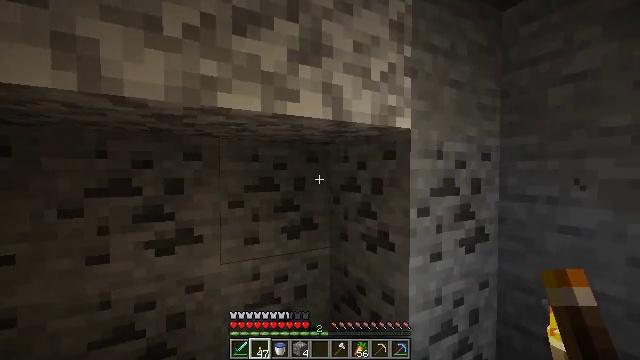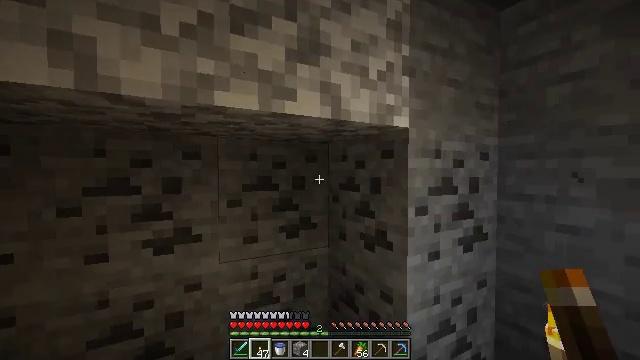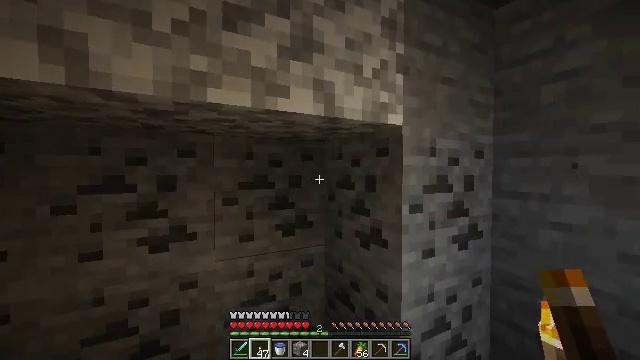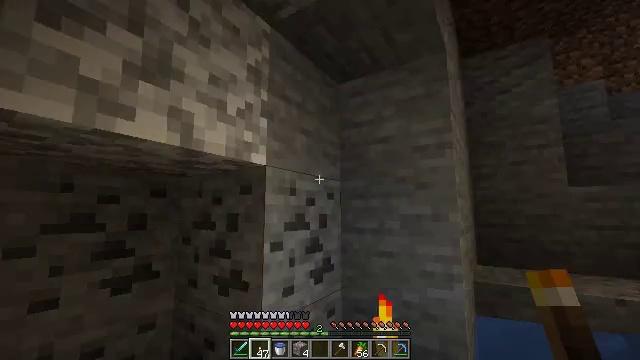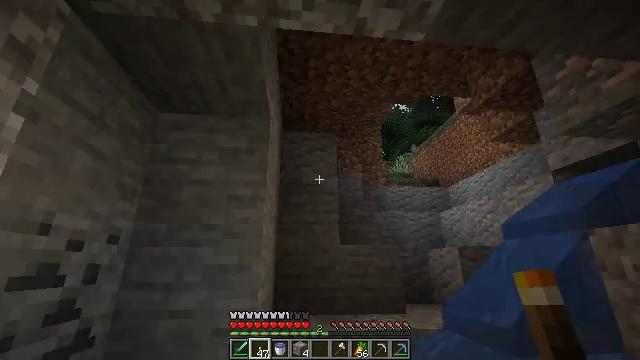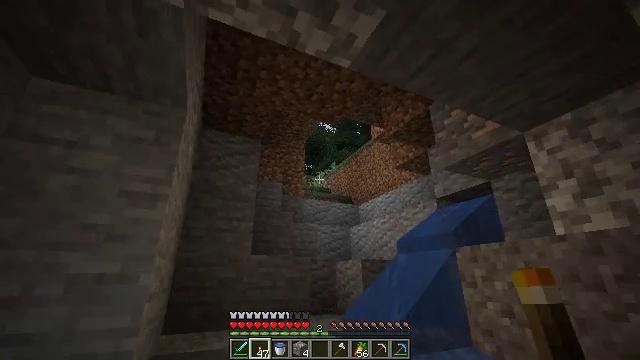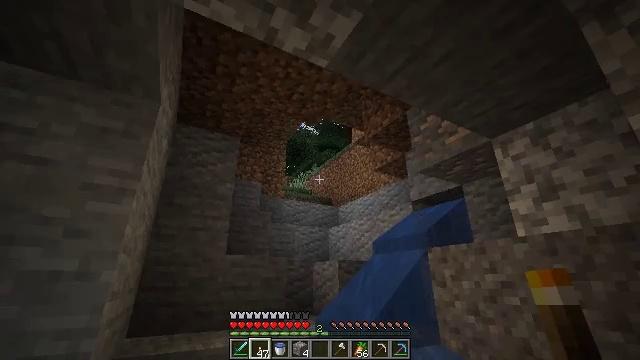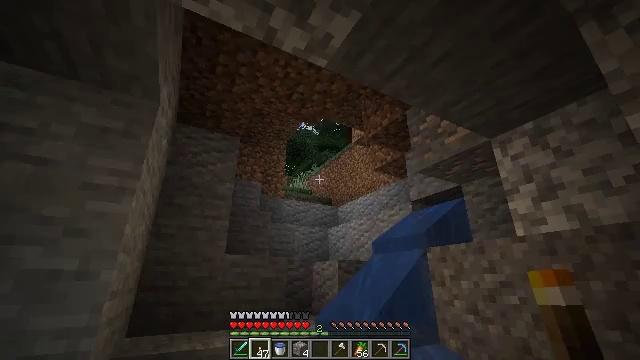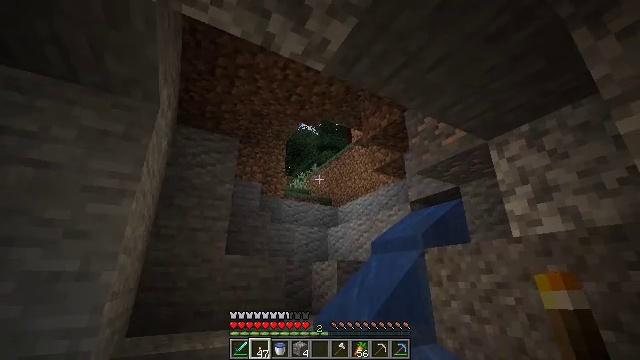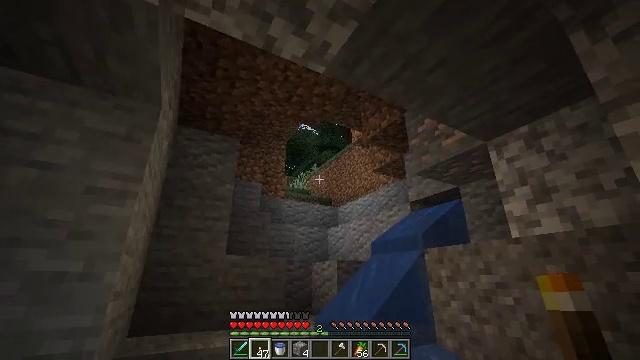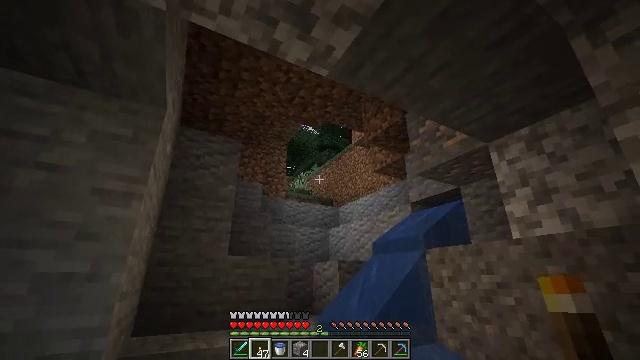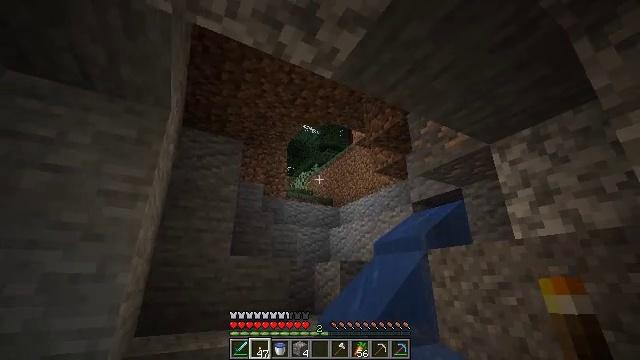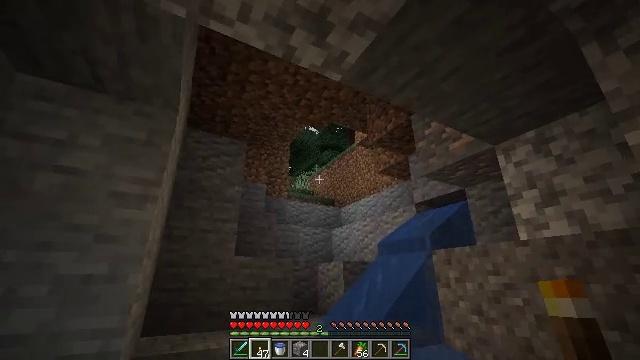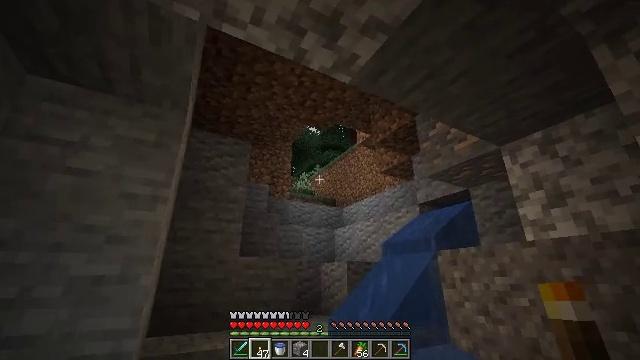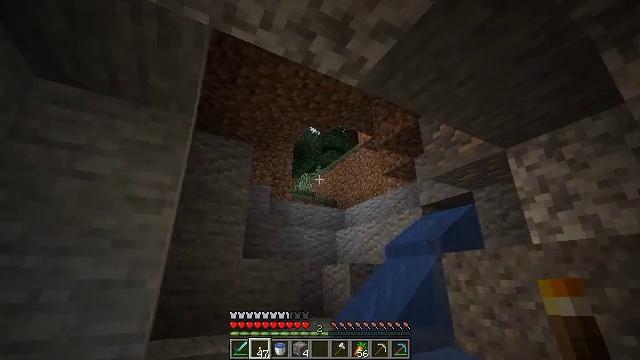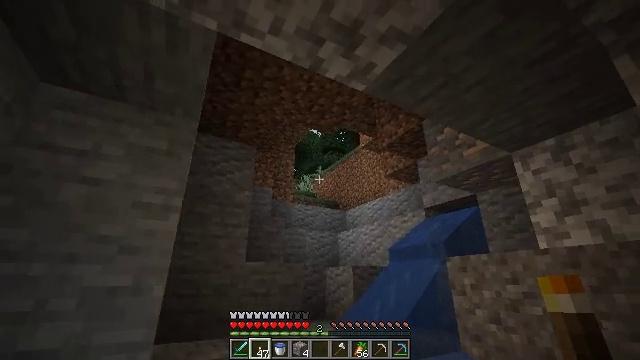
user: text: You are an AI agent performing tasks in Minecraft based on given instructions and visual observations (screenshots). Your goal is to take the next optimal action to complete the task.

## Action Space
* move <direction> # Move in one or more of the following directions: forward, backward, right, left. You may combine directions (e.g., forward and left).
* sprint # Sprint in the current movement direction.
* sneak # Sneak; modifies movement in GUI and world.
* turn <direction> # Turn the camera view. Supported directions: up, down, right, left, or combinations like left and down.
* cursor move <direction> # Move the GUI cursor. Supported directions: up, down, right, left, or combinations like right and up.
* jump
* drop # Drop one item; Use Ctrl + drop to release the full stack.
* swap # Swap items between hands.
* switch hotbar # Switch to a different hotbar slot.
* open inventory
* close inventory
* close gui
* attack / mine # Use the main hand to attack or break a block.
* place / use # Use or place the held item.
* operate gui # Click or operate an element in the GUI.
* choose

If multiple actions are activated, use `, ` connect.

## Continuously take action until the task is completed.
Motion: motion action
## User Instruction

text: Use a pickaxe to gather iron ore.
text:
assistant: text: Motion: move right
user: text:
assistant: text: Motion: move right
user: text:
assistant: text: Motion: move right, turn right and up
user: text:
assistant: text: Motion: move right, turn right and up
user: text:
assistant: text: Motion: move right, turn right and up
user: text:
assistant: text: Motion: turn right
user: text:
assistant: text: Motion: no_op
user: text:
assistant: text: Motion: move left
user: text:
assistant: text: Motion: move forward and move left
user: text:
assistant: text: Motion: move forward and move left
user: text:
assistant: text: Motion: move forward and move left
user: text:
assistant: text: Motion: move forward and move left
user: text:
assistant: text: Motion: move forward and move left
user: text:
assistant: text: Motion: move forward and move left, jump
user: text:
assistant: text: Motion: move forward and move left, jump
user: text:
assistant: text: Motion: move forward and move left, jump
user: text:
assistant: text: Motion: move forward and move left, jump
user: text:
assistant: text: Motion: move forward and move left, jump
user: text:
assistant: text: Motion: move forward and move left, jump
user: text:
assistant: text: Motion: move forward and move left, jump
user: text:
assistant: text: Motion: move forward, turn right, jump
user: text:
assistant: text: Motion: move forward, turn right and down, jump
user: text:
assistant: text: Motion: move forward, turn right and down, jump
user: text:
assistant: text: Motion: move forward, turn right, jump
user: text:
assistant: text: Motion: move forward, turn right, jump
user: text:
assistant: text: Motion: move forward
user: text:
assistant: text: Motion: move forward
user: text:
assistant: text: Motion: move forward
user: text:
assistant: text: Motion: move forward
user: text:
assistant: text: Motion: move forward